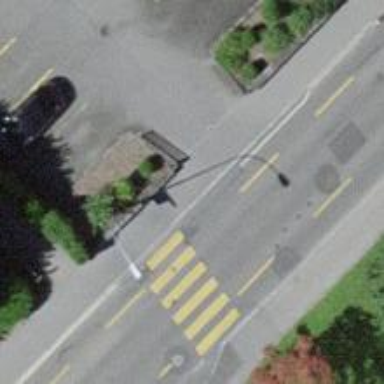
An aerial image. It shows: Kerb barrier.